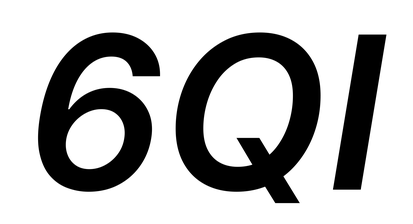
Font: Inter-Italic_SemiBold_Italic